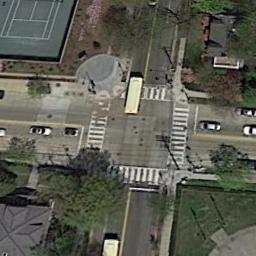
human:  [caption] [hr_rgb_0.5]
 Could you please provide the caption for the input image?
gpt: There are many trees near the intersection .

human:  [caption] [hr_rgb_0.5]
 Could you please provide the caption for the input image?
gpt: There are many cars at the intersection .

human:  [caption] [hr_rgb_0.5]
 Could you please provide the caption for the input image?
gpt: An intersection with normal traffic is between some houses and a sports area .

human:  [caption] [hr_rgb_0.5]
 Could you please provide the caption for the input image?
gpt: There are several vehicles on the road at the intersection, Some buildings and trees around the intersection and a tennis court .

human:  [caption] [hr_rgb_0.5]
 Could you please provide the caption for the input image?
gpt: There are some green trees and lawns around the intersection .